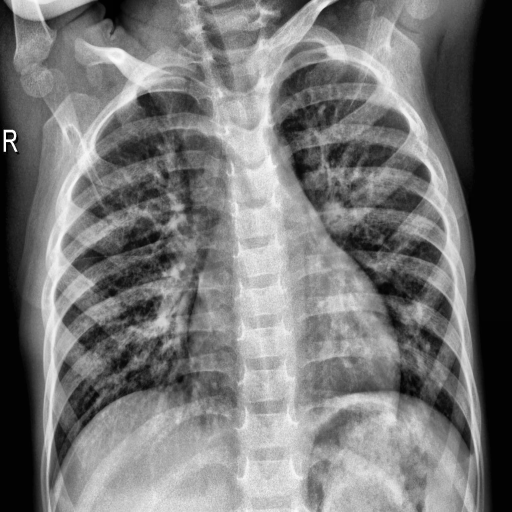
Finding: PNEUMONIA